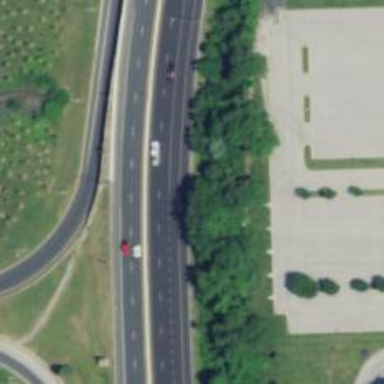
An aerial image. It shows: Motorway junction.